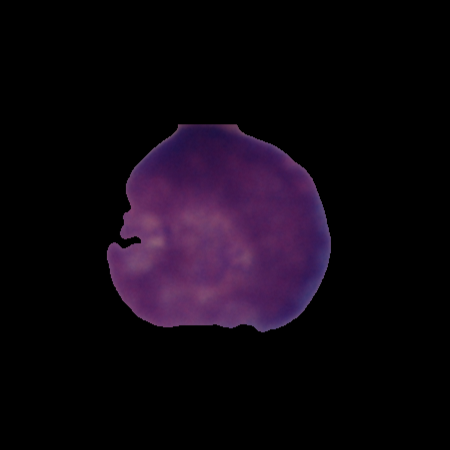
Label: cancer